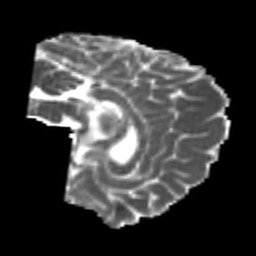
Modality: MD
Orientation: sagittal
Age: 23
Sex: male
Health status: healthy
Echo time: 0.074 s